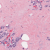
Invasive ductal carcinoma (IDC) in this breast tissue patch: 1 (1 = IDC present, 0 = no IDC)